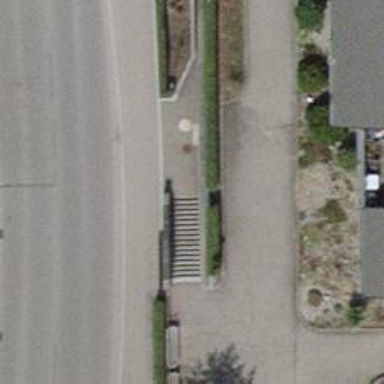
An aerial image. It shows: Set of concrete steps.